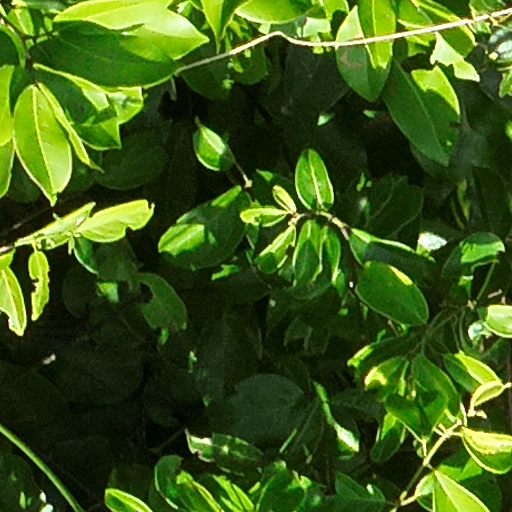
Species: Prioria copaifera
GBIF accepted scientific name: Prioria copaifera
Crown area (m\u00b2): 115.894